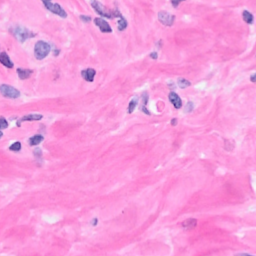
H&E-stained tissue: Breast